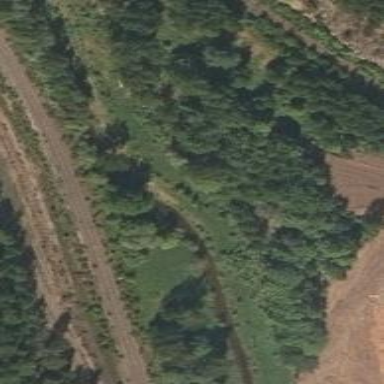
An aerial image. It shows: Beautiful woodland area.